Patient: sex M, age 72
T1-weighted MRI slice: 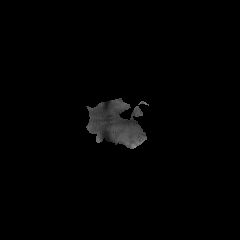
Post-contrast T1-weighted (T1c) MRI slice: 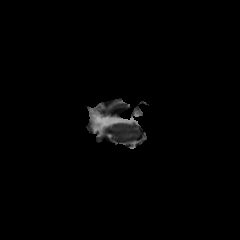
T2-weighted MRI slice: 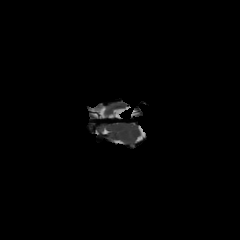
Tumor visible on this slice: no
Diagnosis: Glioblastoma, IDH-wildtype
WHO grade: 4